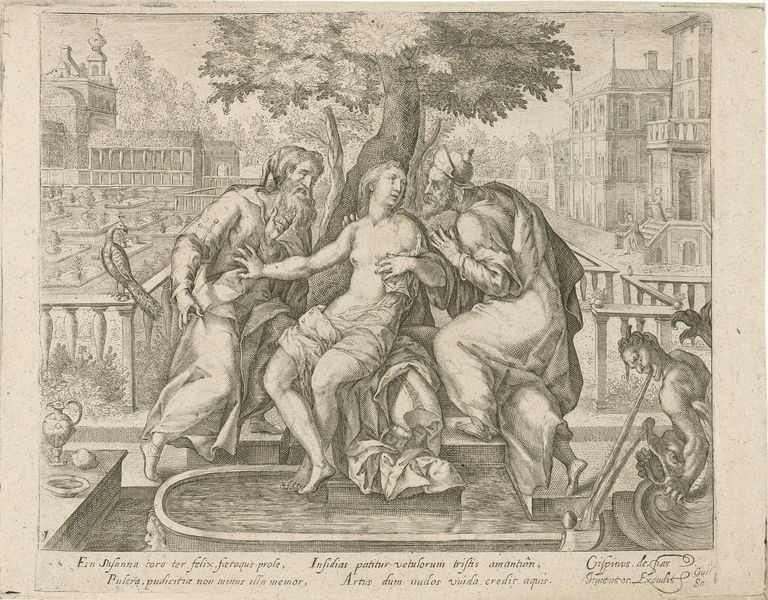
Titel: Susanna en de ouderlingen
Künstler: Crispijn van de (I) Passe
Standort: Amsterdam
Institution: Rijksmuseum
Schlagwörter: nackt, umhang, stadt, brust, frau, männer, szene, alt, erotik, bad, druck, radierung, pfau, nähe, lust, dürer, kupferstich, fußbad, jude, blöße, susanne, aufdringlichkeit